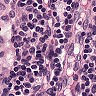
Metastatic tissue present: no